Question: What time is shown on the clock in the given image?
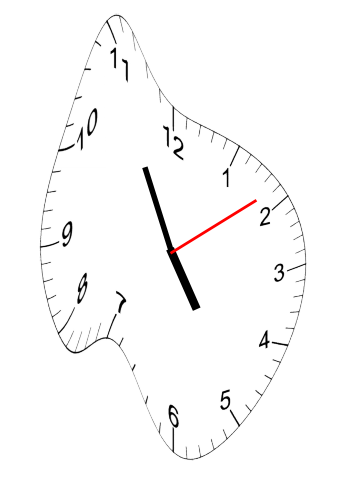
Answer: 04:55:09